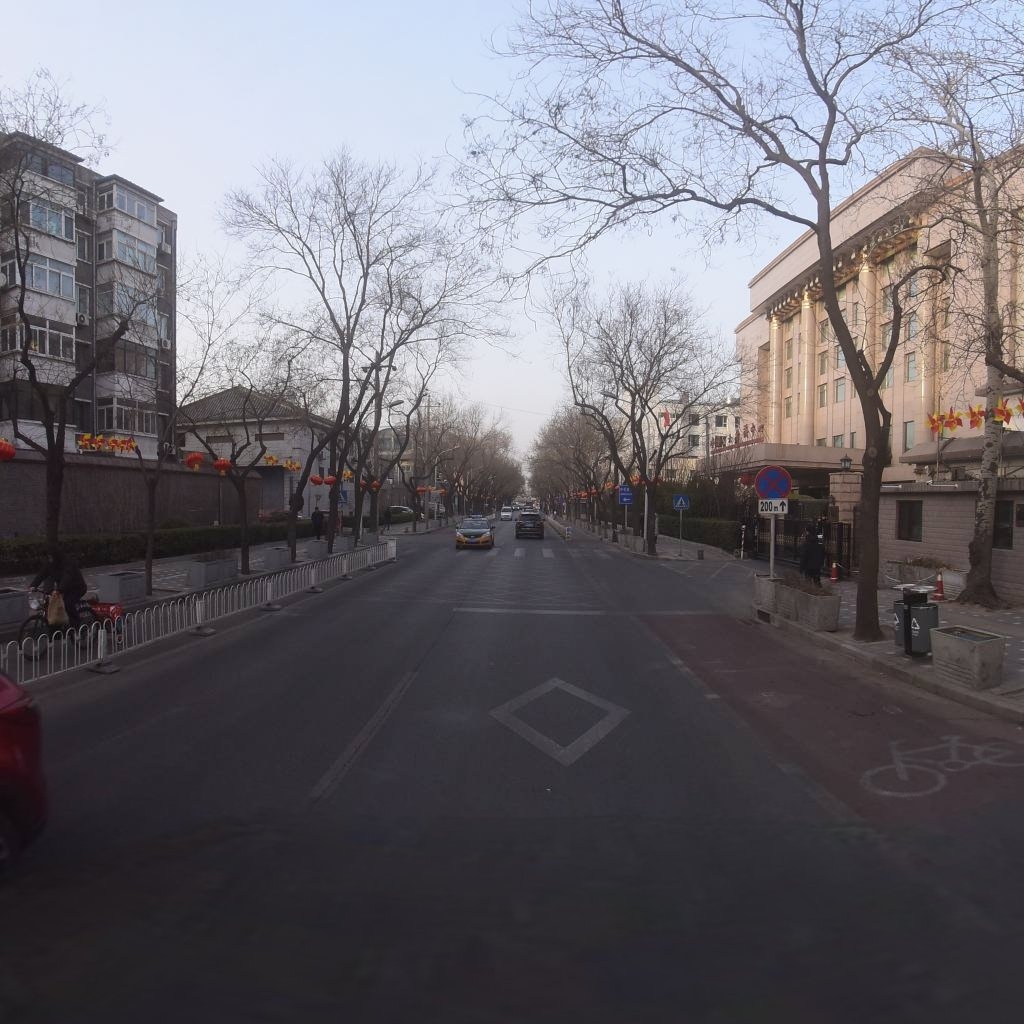
Region: Xicheng
Road damage annotations: longitudinal crack